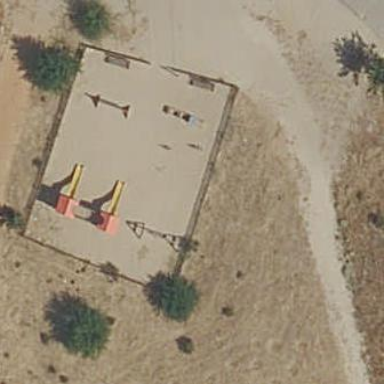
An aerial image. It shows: Playground area for leisure land.